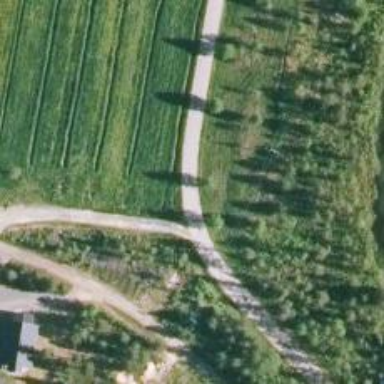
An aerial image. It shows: Tertiary road.